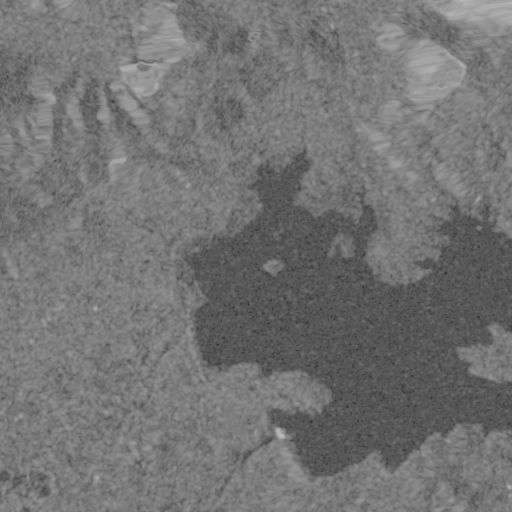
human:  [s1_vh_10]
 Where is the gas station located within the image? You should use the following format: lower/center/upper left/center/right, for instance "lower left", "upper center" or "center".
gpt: The gas station is located in the lower left of the image.
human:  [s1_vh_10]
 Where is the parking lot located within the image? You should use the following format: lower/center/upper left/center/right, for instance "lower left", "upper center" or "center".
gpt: The parking lot is located in the center of the image.
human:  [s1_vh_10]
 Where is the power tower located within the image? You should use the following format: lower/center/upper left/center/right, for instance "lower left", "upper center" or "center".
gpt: The power tower is located in the left of the image.
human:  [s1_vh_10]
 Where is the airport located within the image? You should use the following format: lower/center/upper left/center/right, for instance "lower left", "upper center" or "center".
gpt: There is no airport in the image.

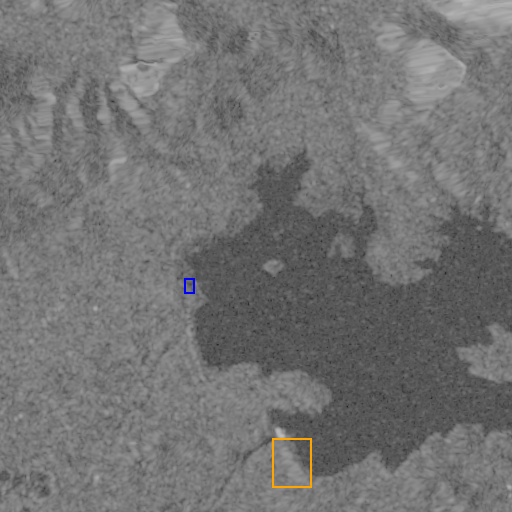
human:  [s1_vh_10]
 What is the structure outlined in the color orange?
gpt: The structure outlined in orange is a dam.
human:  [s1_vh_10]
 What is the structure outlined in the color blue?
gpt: The structure outlined in blue is a parking lot.
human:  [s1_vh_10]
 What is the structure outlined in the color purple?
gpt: There is no purple outline.